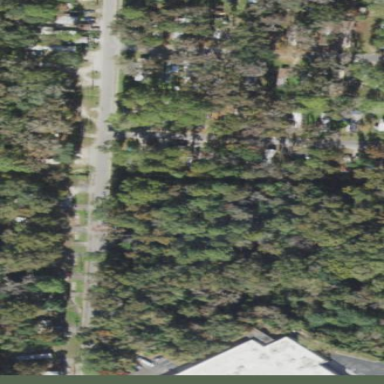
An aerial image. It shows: Residential area known as trailer park.